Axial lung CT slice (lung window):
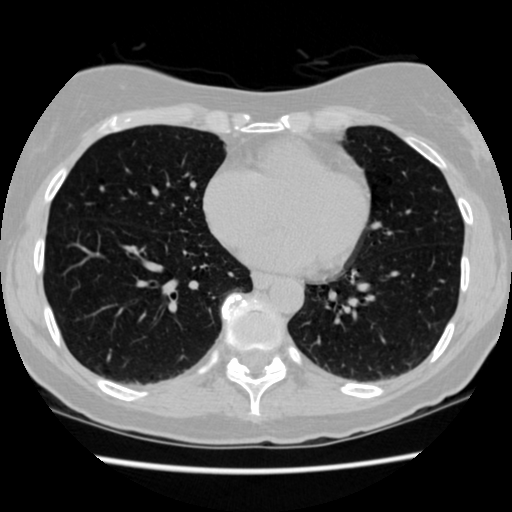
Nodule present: no